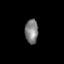
Tissue: skin
Cell type: Others
Senescence score: 0.2744
Nuclear area (px): 314
Mean DAPI intensity: 126.274